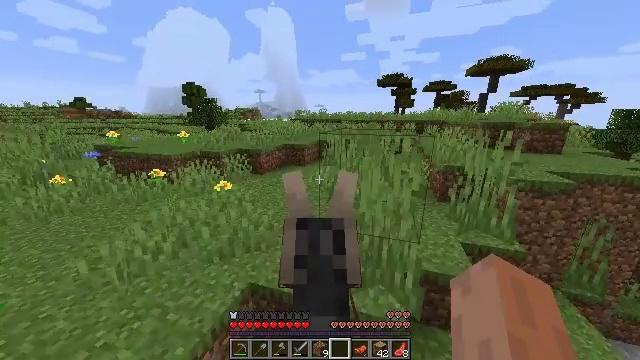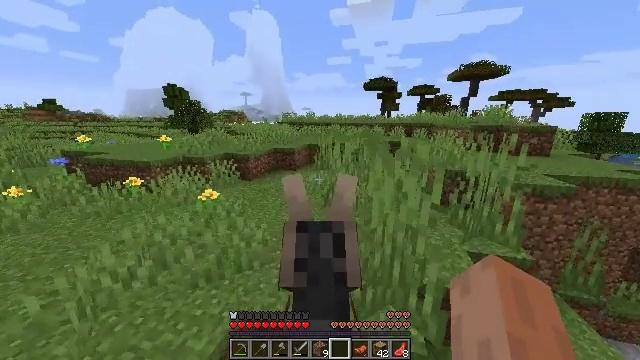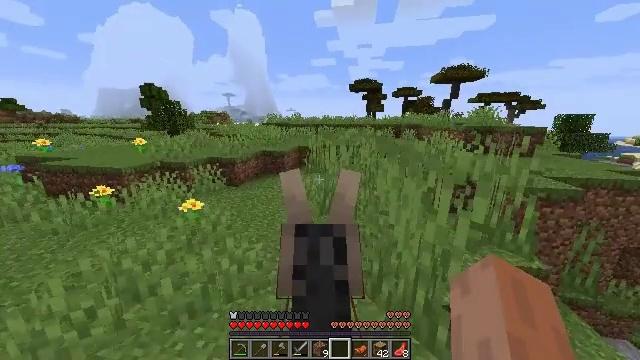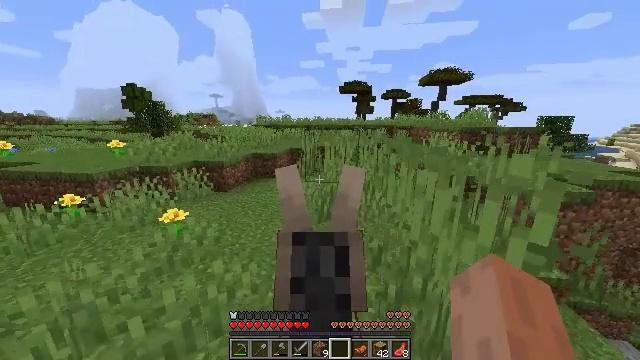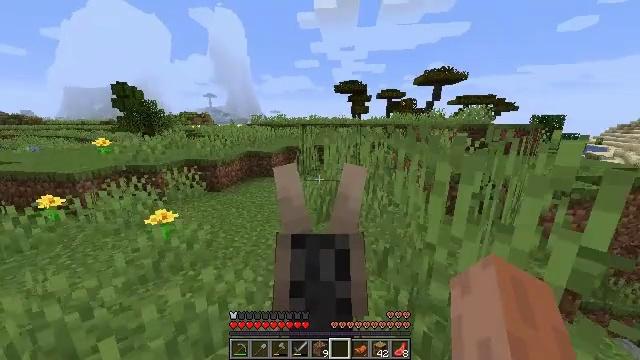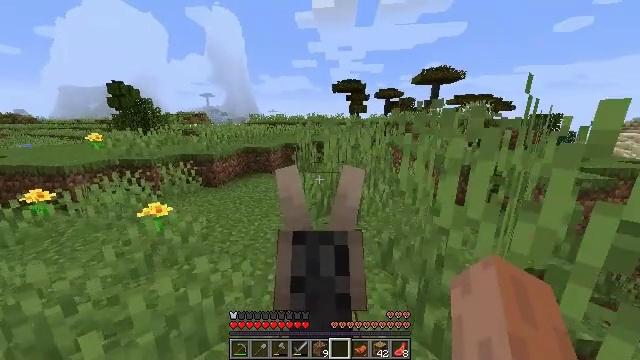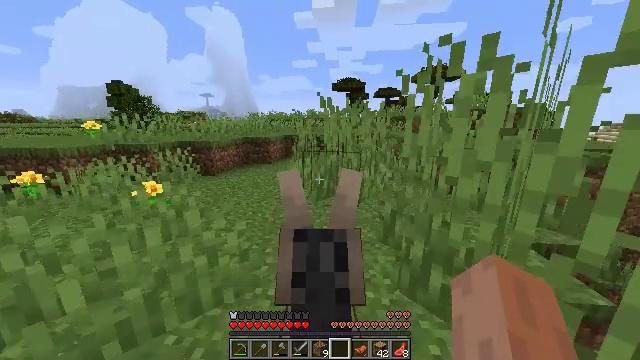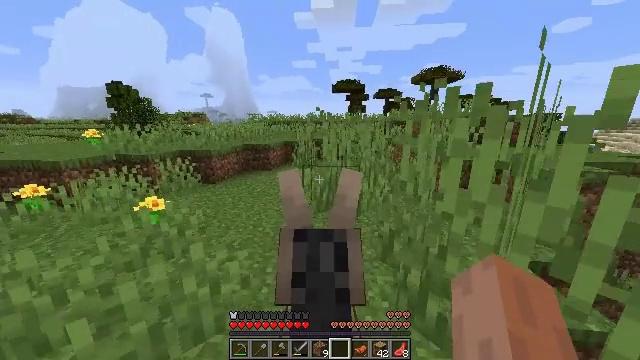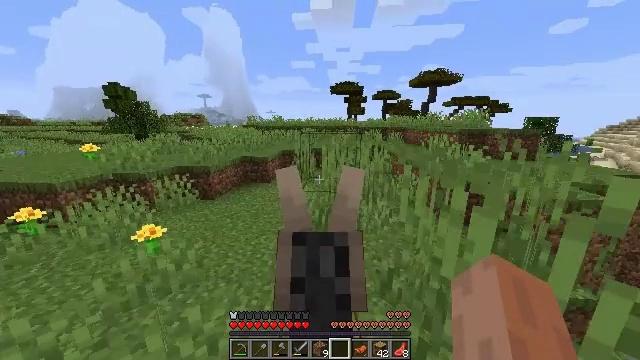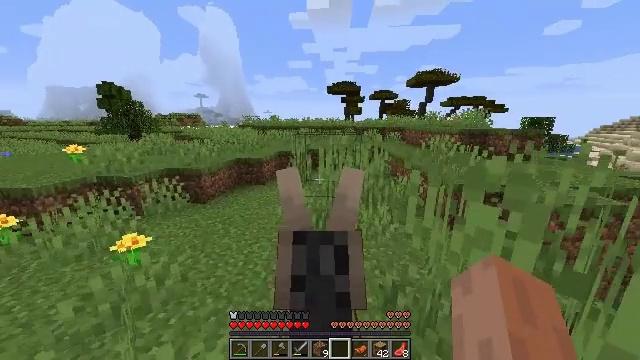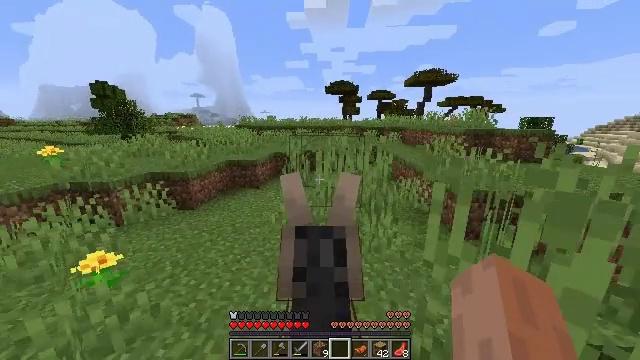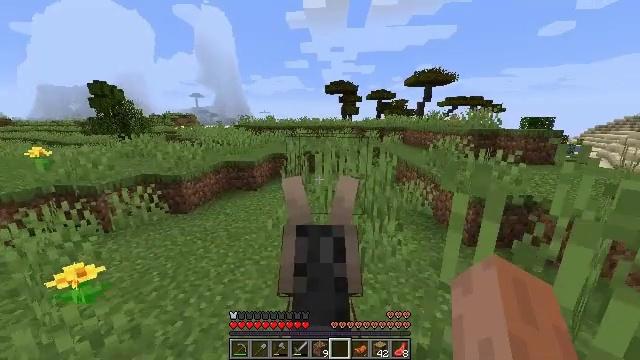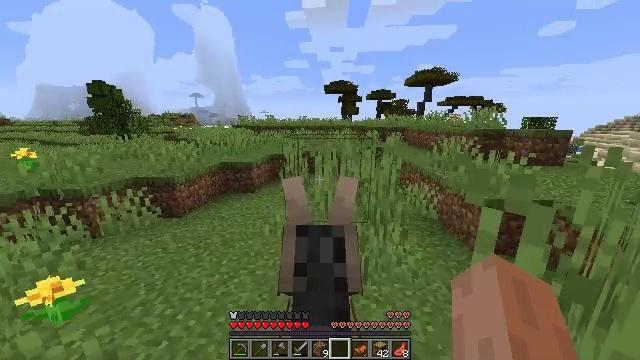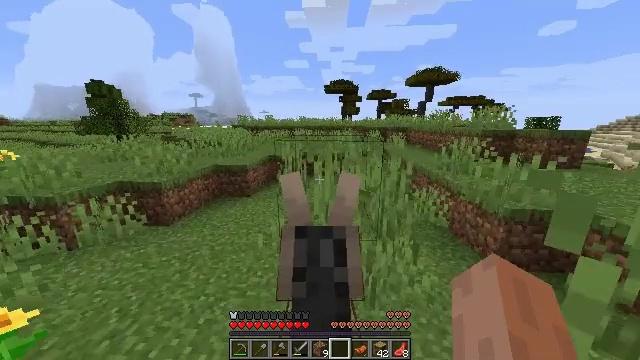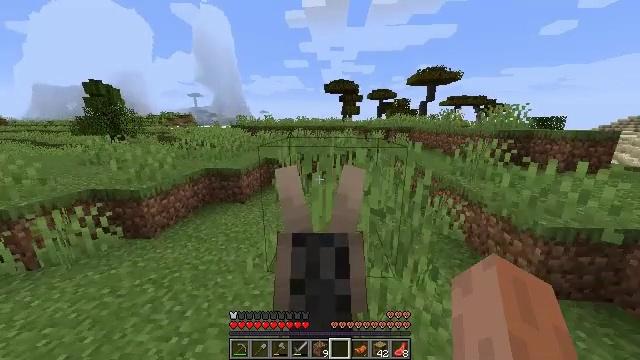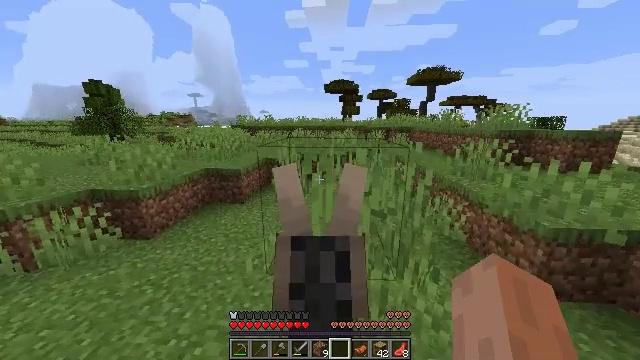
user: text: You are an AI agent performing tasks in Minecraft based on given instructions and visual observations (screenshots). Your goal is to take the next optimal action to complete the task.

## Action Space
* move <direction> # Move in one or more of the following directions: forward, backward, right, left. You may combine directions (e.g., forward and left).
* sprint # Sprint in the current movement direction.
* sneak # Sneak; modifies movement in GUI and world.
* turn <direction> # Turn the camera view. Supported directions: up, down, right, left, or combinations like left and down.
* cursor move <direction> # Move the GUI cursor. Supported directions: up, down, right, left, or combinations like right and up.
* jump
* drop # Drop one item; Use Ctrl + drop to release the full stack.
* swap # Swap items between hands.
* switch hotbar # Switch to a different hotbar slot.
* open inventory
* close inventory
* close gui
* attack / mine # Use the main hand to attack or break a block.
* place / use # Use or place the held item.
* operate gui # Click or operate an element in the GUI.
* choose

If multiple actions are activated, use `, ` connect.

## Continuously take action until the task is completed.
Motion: motion action
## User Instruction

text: Dig out coarse dirt.
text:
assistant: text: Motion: move forward and move left, sprint, turn right
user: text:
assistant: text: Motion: move forward, sprint, turn right
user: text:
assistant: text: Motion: move forward, sprint, turn right
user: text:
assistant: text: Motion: move forward, sprint
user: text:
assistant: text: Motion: move forward, sprint
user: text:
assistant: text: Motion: move forward, sprint
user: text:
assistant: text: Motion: move forward, sprint
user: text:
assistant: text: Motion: move forward, sprint
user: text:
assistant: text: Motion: move forward, sprint
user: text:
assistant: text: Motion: move forward, sprint
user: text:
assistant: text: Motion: move forward, sprint
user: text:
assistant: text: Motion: move forward, sprint
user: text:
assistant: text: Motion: move forward, sprint
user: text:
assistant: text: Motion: move forward, sprint
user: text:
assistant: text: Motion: move forward, sprint
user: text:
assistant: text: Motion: move forward, sprint
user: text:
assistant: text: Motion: move forward, sprint
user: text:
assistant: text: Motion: move forward, sprint
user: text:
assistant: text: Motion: move forward, sprint
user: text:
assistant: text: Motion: move forward, sprint
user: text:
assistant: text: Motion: move forward, sprint
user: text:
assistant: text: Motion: move forward, sprint
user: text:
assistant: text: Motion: move forward, sprint
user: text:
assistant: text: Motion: move forward, sprint
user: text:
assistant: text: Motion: move forward, sprint
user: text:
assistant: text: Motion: move forward, sprint
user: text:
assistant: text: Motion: move forward, sprint
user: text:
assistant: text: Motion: move forward, sprint
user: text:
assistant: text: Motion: move forward, sprint
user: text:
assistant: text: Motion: move forward, sprint